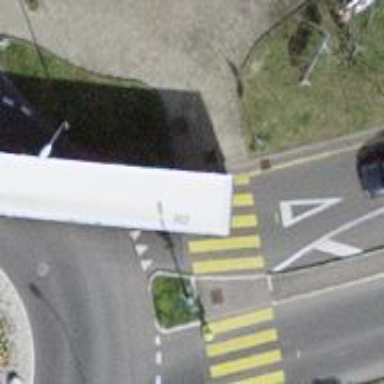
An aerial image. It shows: Marked crossing with zebra stripes on the road.